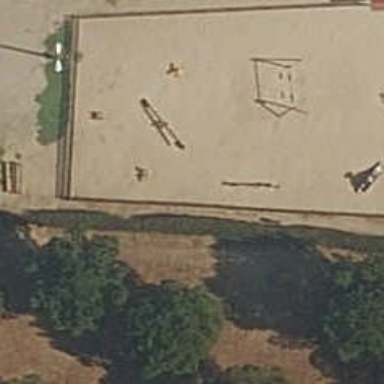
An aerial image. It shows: Seesaw in the playground.